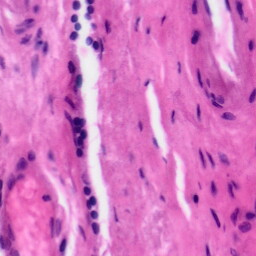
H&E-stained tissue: Tonsil